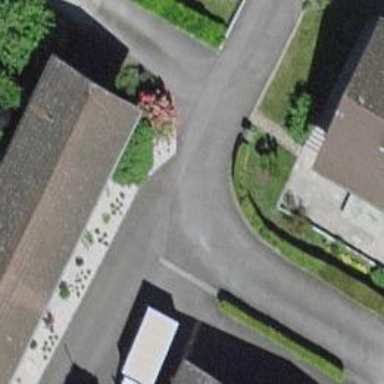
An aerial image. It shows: Living street.